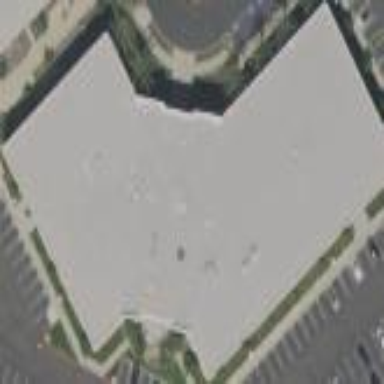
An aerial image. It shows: Commercial building.